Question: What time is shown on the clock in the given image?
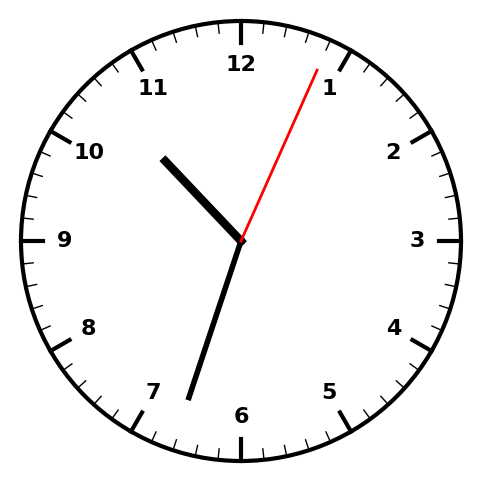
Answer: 10:33:04